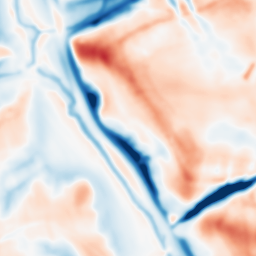
Category: multiscale
Decomposition family: dog_multiscale
Decomposition parameters: sigma_ratio: 1.6
n_scales: 4
base_sigma: 2
Upsampling method: bspline
Upsampling parameters: scale: 8
Upsampling scale: 8